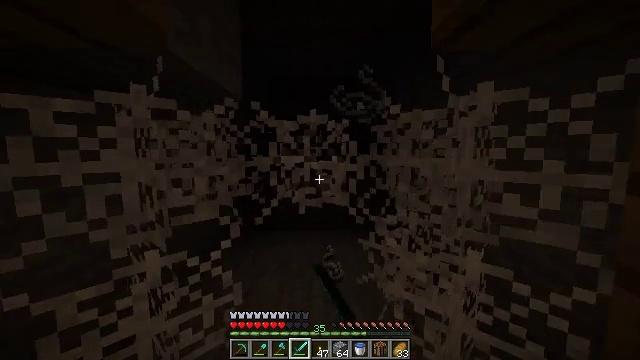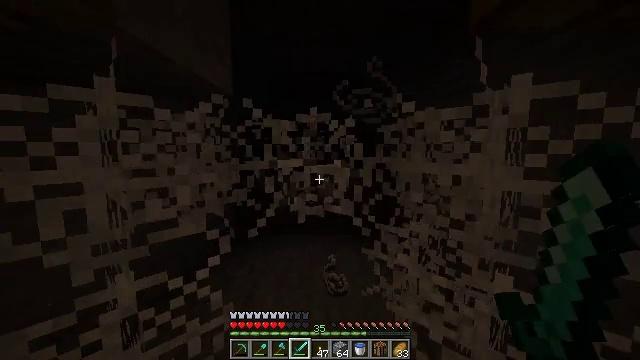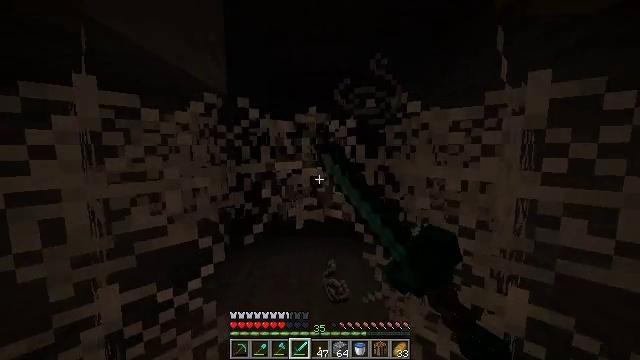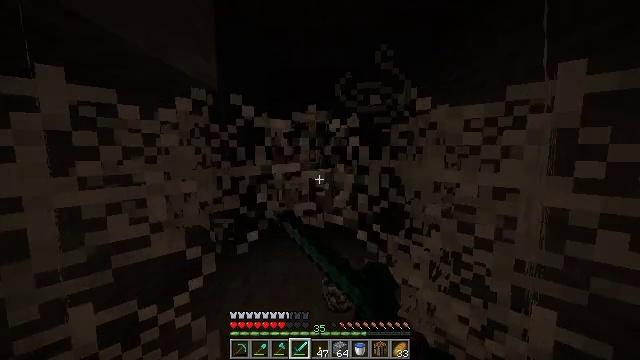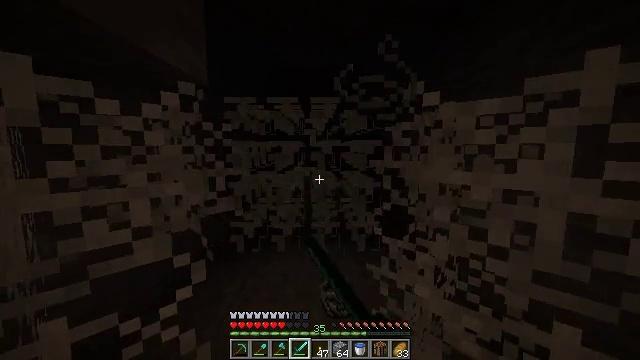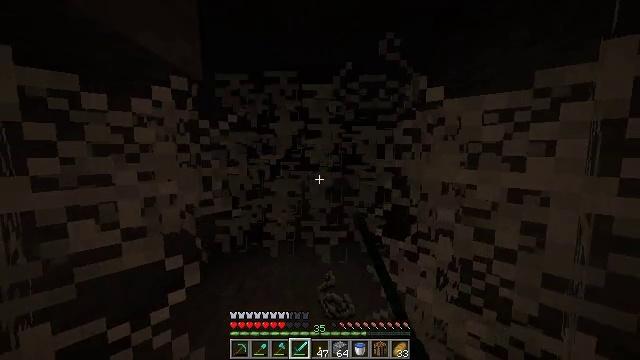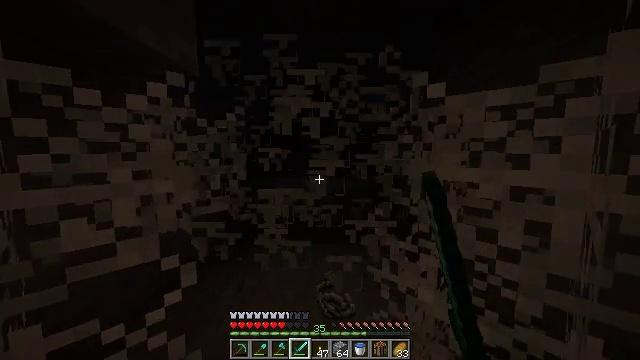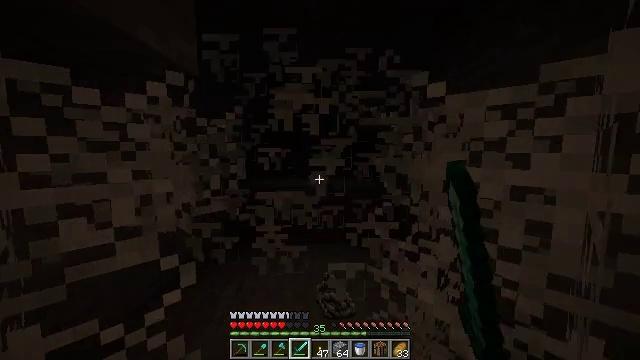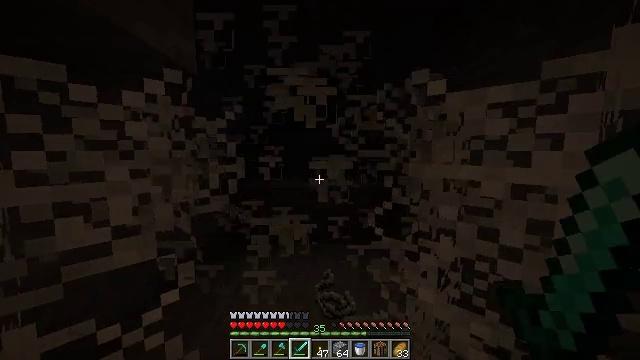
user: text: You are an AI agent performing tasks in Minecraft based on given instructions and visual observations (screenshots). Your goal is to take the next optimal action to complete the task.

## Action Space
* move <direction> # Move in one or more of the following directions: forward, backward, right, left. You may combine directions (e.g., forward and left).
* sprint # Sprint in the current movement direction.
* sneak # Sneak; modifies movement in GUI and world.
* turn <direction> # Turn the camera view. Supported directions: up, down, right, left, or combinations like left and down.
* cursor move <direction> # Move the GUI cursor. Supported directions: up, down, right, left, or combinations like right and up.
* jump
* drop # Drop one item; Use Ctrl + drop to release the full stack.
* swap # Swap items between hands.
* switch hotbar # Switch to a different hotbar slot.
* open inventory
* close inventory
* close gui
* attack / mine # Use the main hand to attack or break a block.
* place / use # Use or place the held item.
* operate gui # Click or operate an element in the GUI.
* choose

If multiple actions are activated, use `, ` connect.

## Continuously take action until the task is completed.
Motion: motion action
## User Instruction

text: Gather cobweb from abandoned mineshafts.
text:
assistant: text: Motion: move forward, attack / mine
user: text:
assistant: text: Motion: move forward, attack / mine
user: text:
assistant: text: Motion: attack / mine
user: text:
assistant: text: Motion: attack / mine
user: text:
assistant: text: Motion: attack / mine
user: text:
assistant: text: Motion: attack / mine
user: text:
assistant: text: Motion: attack / mine
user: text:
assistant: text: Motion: attack / mine
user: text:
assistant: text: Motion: attack / mine